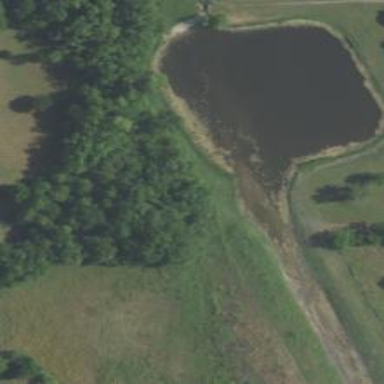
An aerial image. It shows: Pond surrounded by natural water.